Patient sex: F
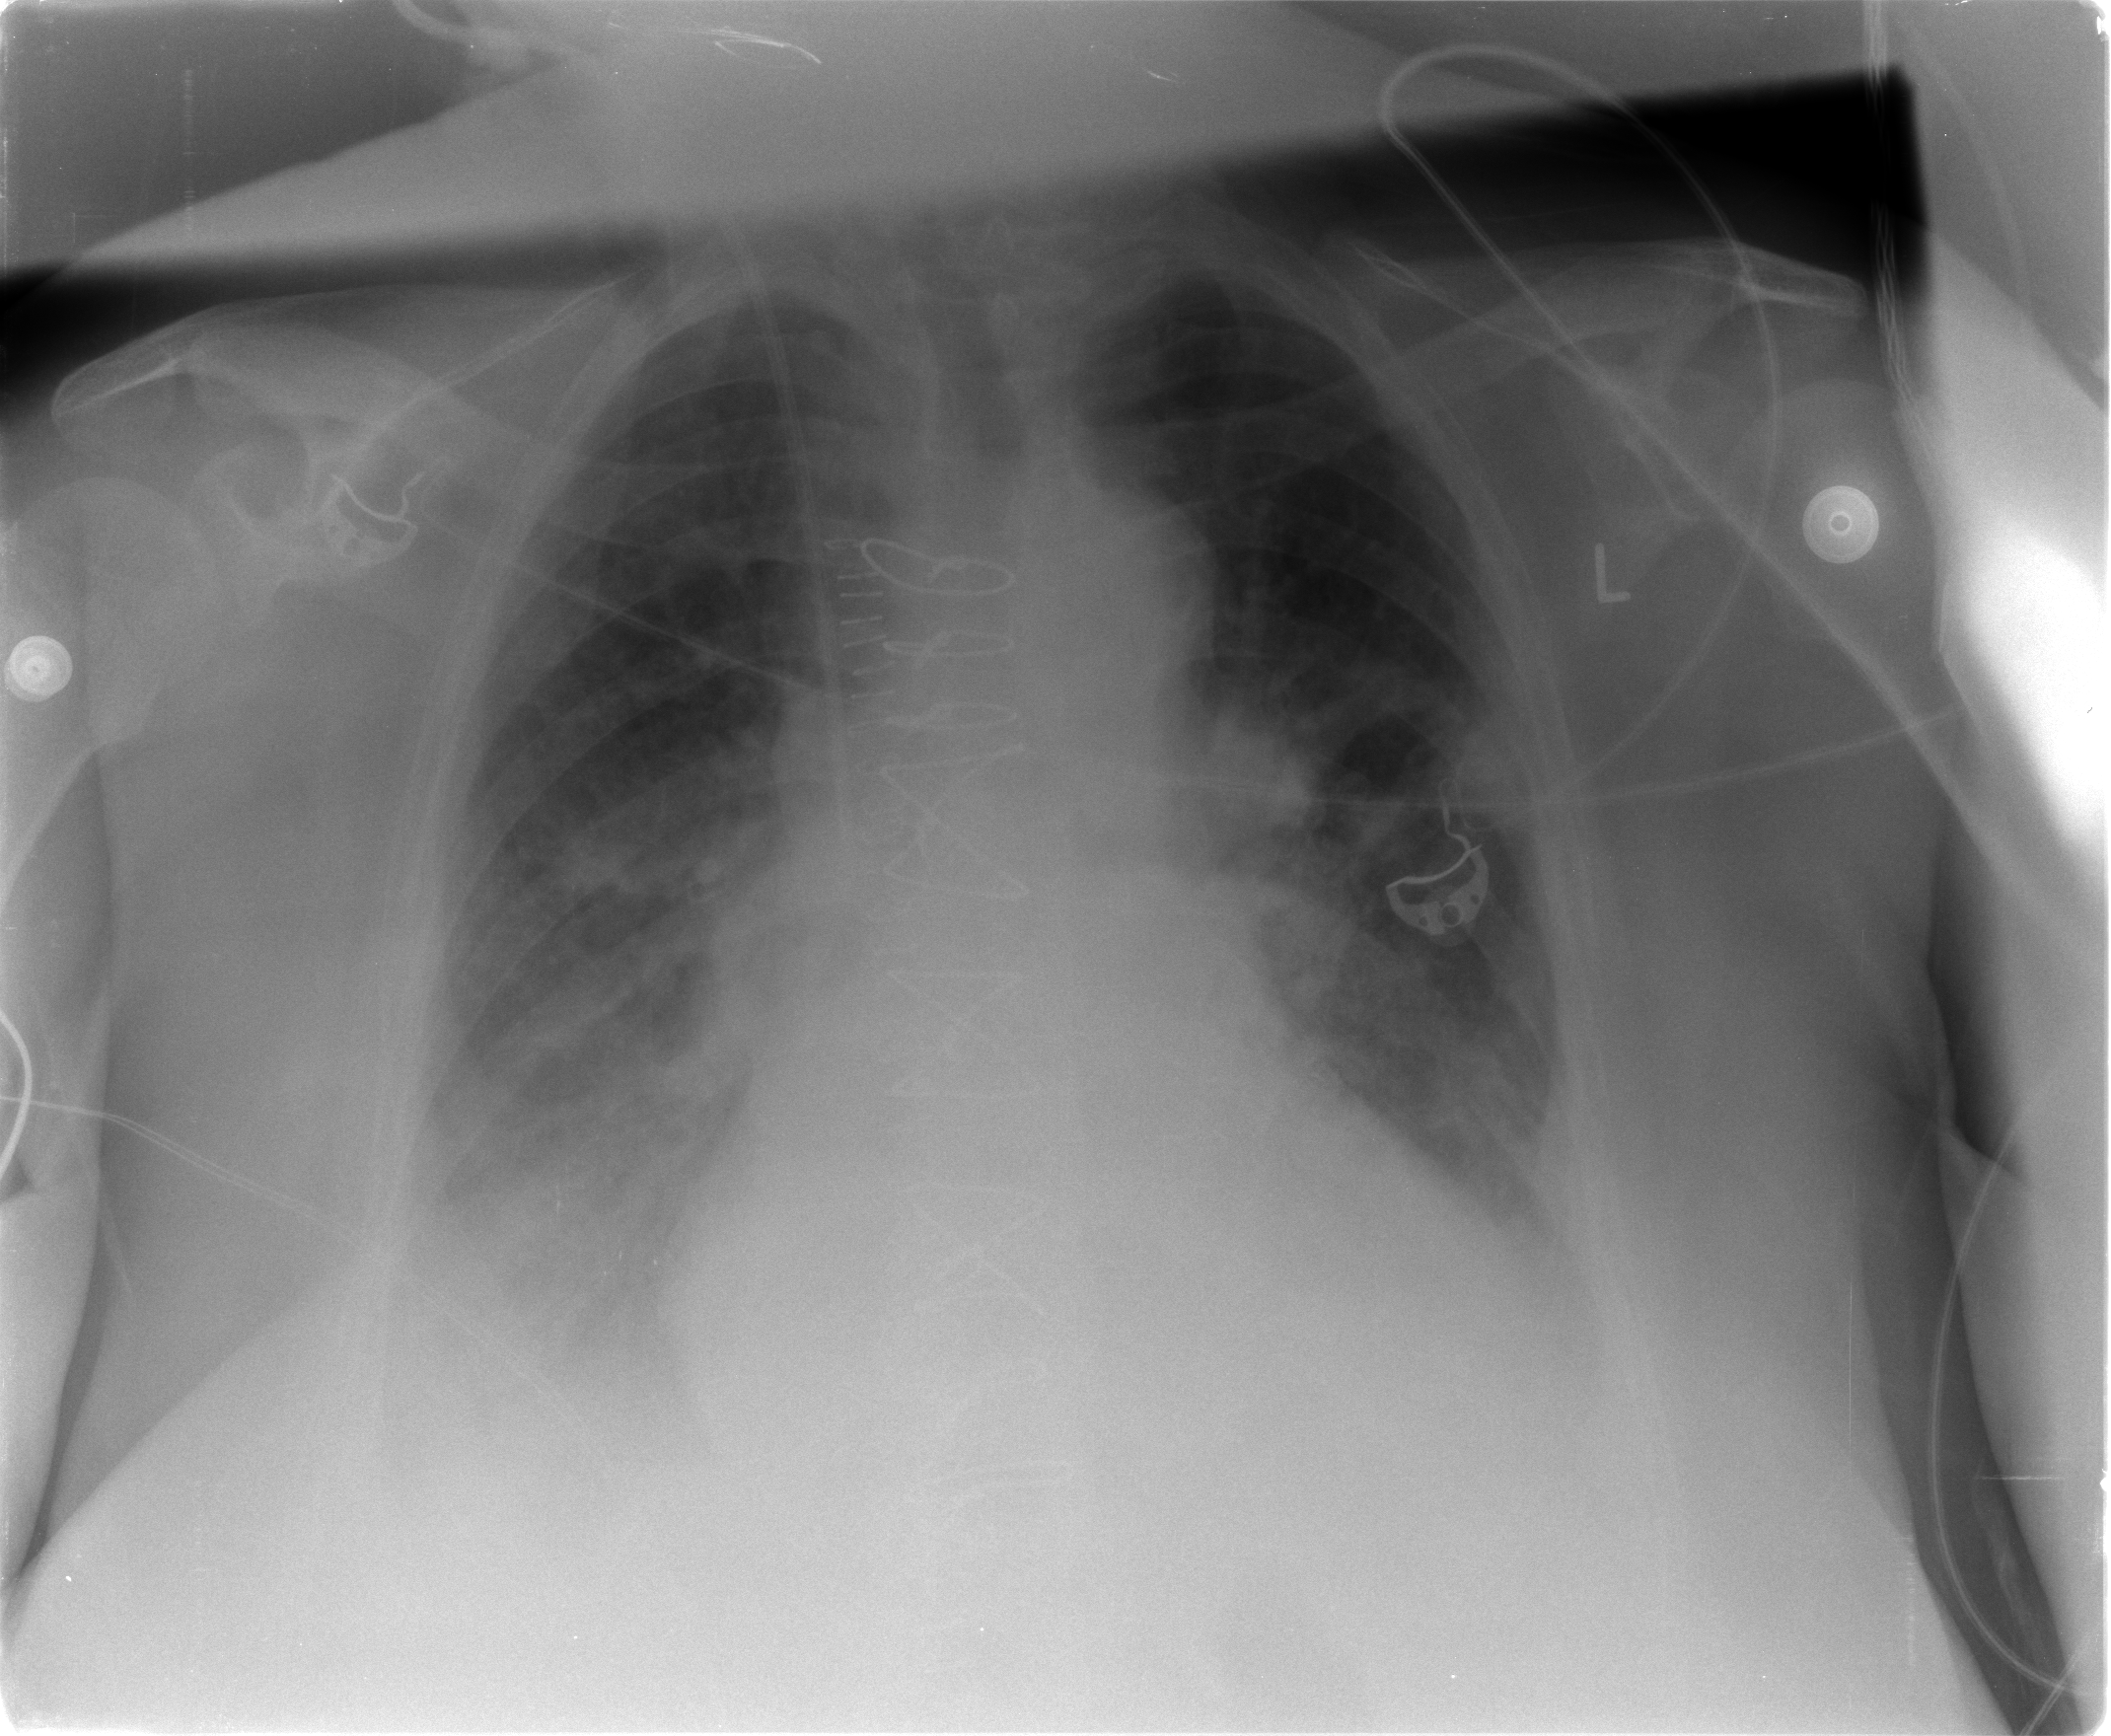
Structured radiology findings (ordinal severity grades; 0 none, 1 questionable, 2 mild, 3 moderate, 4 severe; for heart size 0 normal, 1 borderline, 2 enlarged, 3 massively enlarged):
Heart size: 2
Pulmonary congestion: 2
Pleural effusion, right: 2
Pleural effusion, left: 2
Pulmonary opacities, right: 0
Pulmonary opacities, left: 0
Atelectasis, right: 3
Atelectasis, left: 2